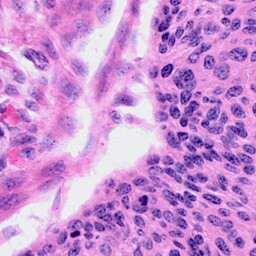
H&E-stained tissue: Cervix